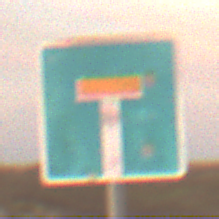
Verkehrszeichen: Sackgasse
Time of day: SunriseSunset
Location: Outdoor (Nature)
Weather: PartlyCloudy
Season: NotSpecified
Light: Natural